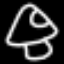
Label: mushroom